Question: I have a client that wants an auto-scrolling 'ListBox', and I am needing to make it not show the blue bar on the 'Selected Item'. Here is what I mean by blue bar...:

...That blue bar over "Task4".
I have seen code like this that will remove it:
'''
private void listBox1_DrawItem(object sender, DrawItemEventArgs e)
{
e.DrawBackground();
bool isItemSelected = ((e.State & DrawItemState.Selected) == DrawItemState.Selected);
int itemIndex = e.Index;
if (itemIndex >= 0 && itemIndex < listBox1.Items.Count)
{
Graphics g = e.Graphics;
// Background Color
SolidBrush backgroundColorBrush = new SolidBrush((isItemSelected) ? Color.Red : Color.White);
g.FillRectangle(backgroundColorBrush, e.Bounds);
// Set text color
string itemText = listBox1.Items[itemIndex].ToString();
SolidBrush itemTextColorBrush = (isItemSelected) ? new SolidBrush(Color.White) : new SolidBrush(Color.Black);
g.DrawString(itemText, e.Font, itemTextColorBrush, listBox1.GetItemRectangle(itemIndex).Location);
// Clean up
backgroundColorBrush.Dispose();
itemTextColorBrush.Dispose();
}
e.DrawFocusRectangle();
}
'''
But that code wont work for me, because I am running the selection event in a 'Timer', so I can't do anything like 'e.whatever', is there any way that I can do this, while running it in a 'Timer'?
Here is the code for my 'Timer':
'''
int ii = 0;
int i = 1;
private void timer1_Tick(object sender, EventArgs e)
{
ii = LstBxTaskList.Items.Count;
if (i == ii)
{
i = 0;
LstBxTaskList.SelectedIndex = 0;
}
LstBxTaskList.SelectedIndex = i;
i++;
}
'''
And that code makes the 'Selected Item' run down the list of 'Items'.
Thanks.
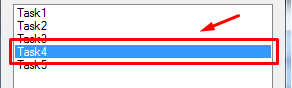
Answer: Thank You Hans Passant!! This is so simple, and I tried doing this before, but I must have done it differently.
'''
LstBxTaskList.SelectedIndex= - 1;
'''
Thanks again Hans Passant!!